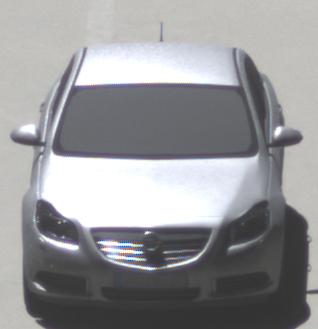
Make: Opel
Model: Insignia 1.6
Detailed model: Insignia (A) Notch Back
Model produced from: 2008/11
Model produced until: 2008/12
Doors: 4
Color: white
Road condition: dry road
Daytime: midday
Contrast: high contrast